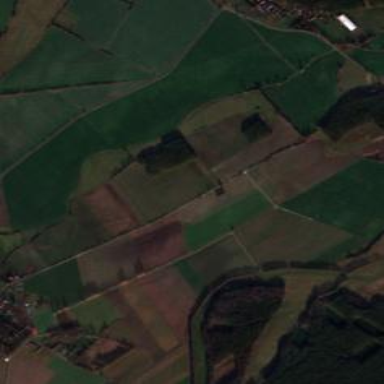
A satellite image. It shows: Picturesque farmland scene.